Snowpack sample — Loveland Pass, Silver Plume, Colorado, USA (12/14/25, 10:50 AM MST)
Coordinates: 39.664, -105.882
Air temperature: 36 °F
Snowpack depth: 67 cm
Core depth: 10 cm
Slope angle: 6°, slope face: 326°
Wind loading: low
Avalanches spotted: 0
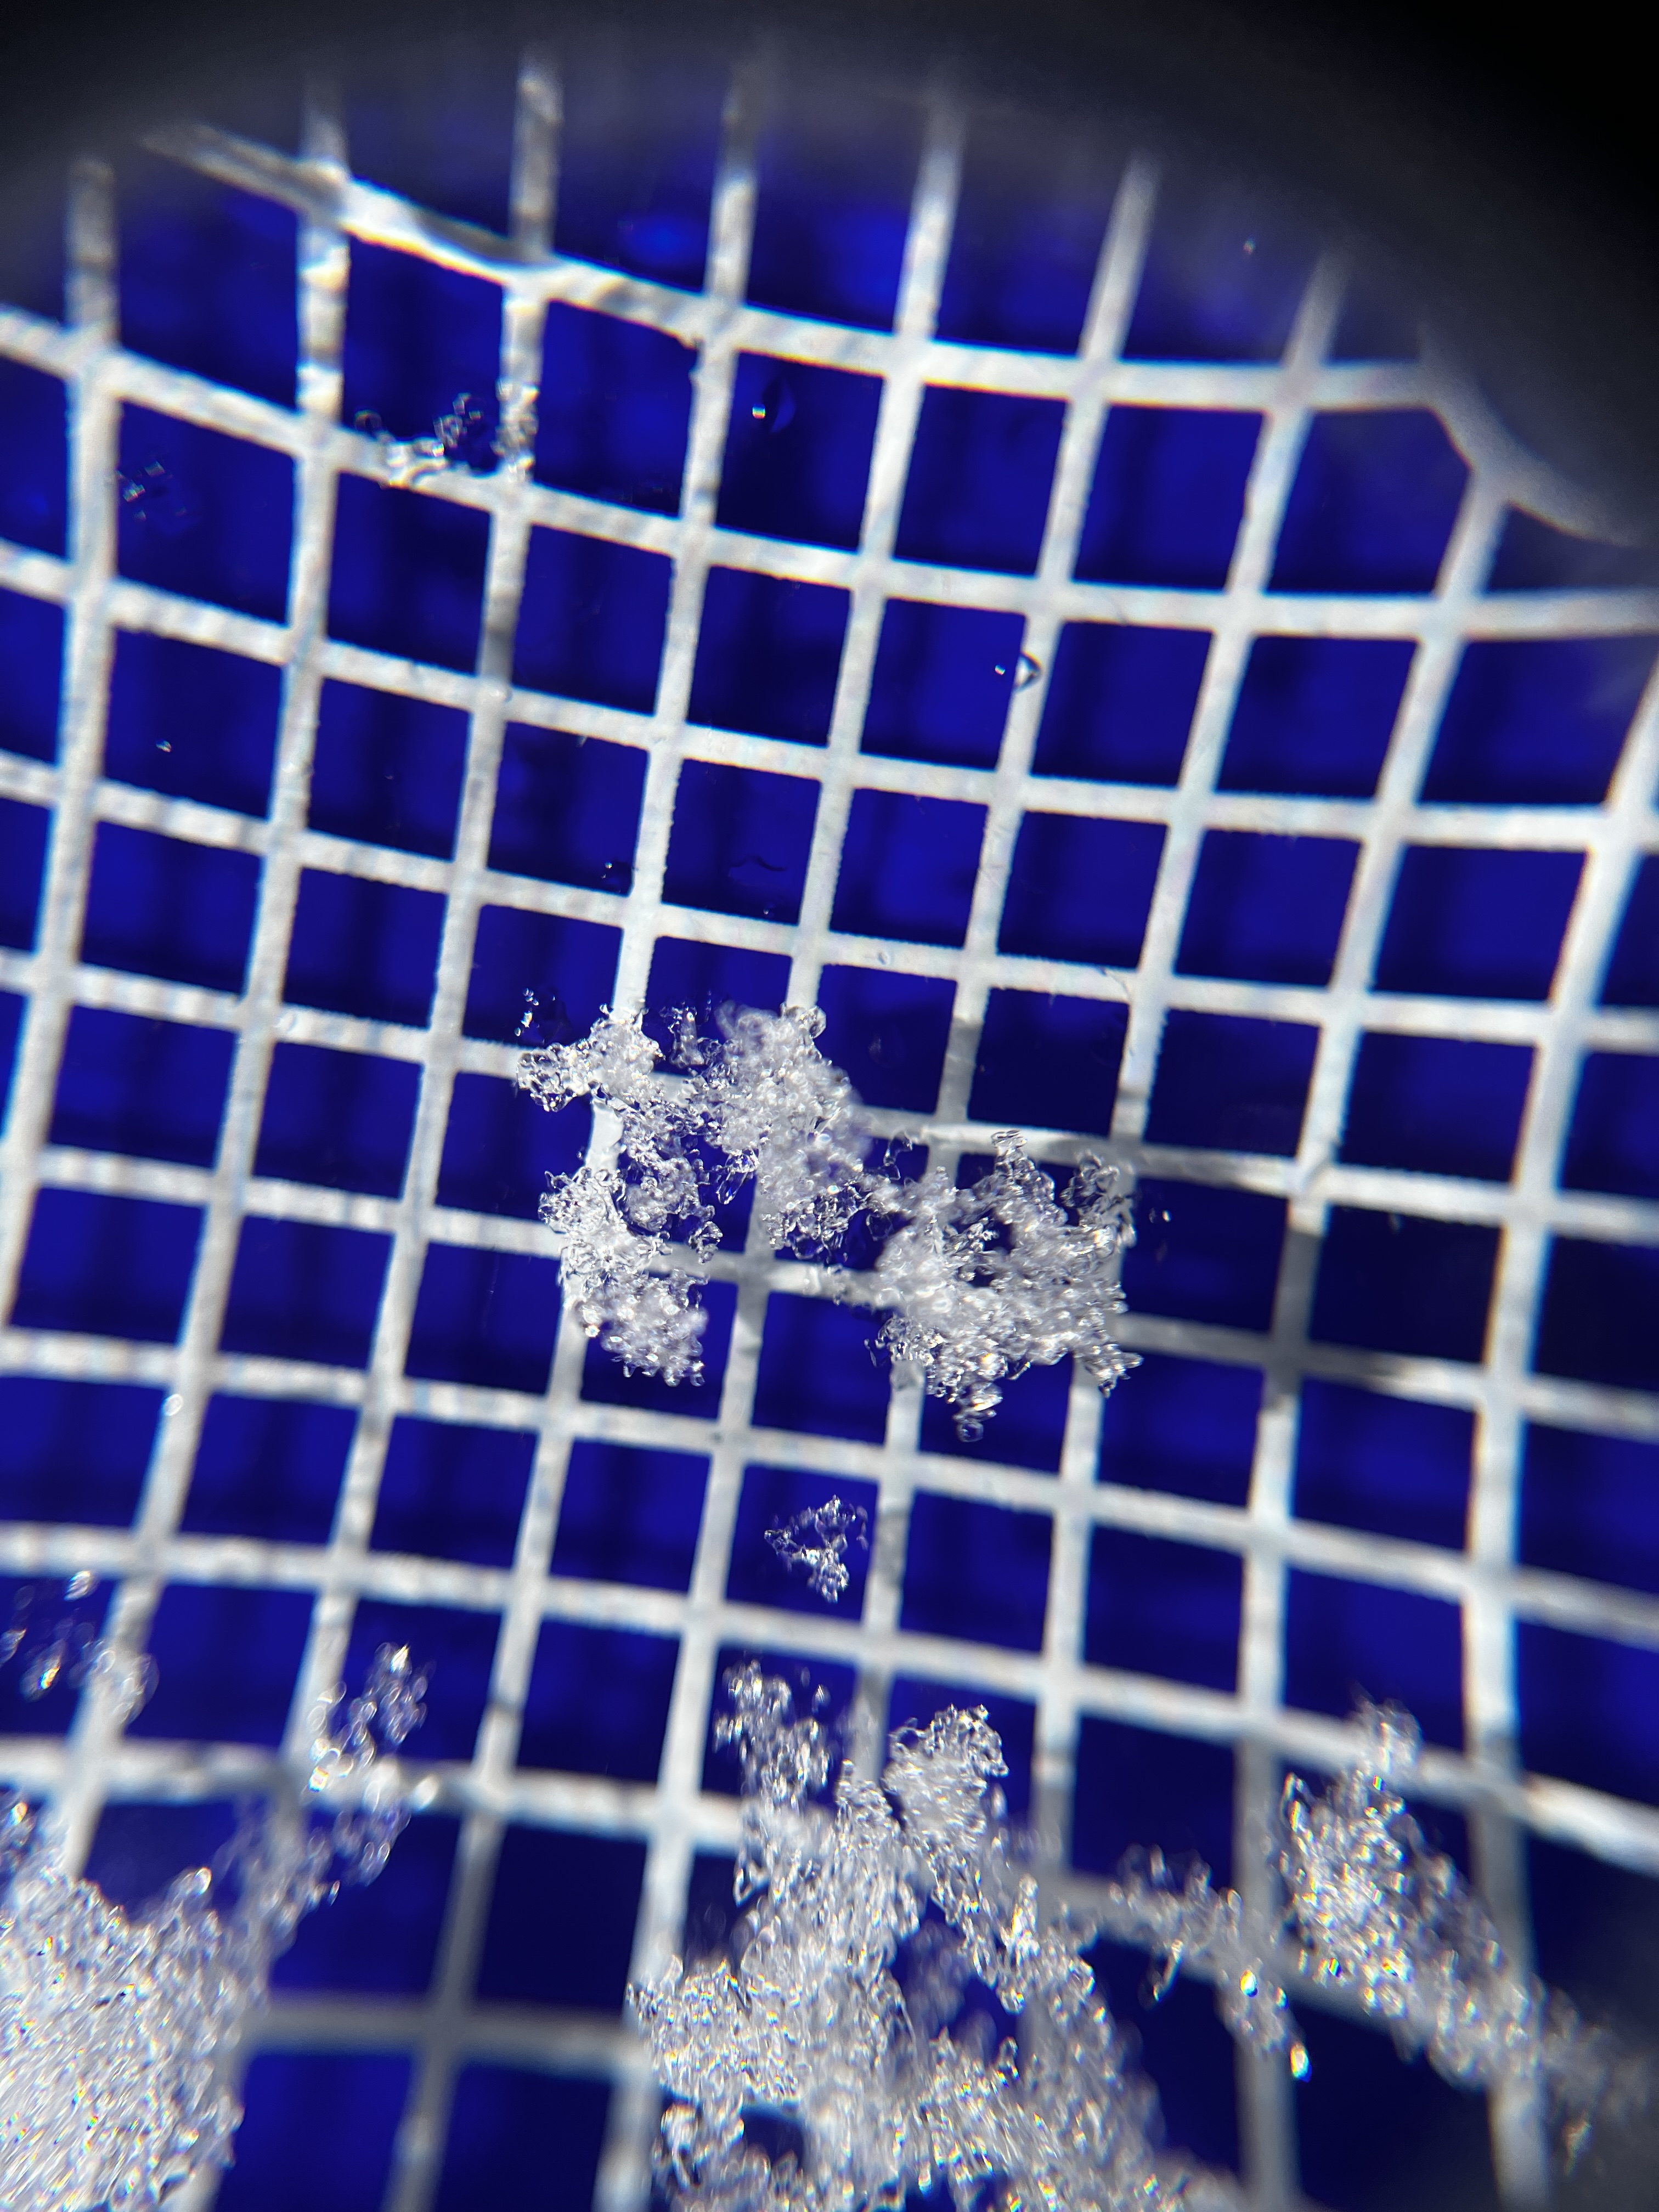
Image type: magnified_profile
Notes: No avalanches spotted, very late start to the season with minimal snowpack